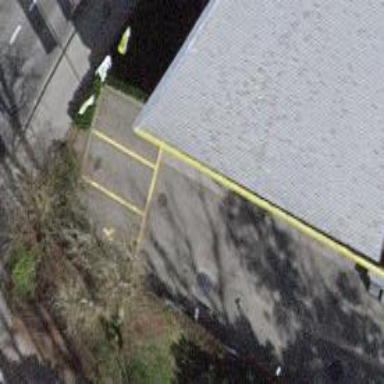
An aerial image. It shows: Building with flat white roof and yellow exterior.